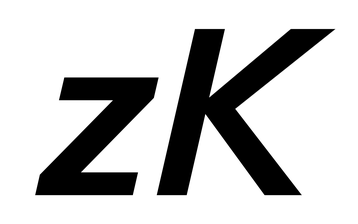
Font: InstrumentSans-Italic_SemiBold_Italic